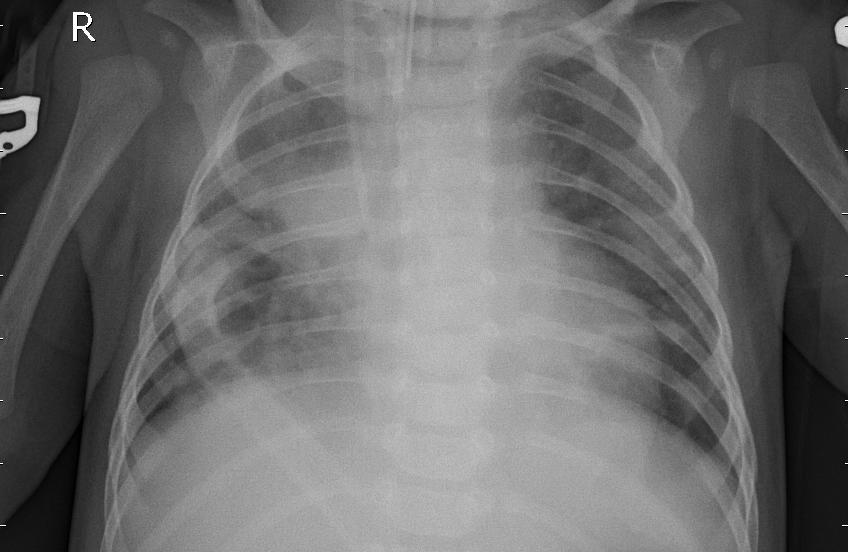
Diagnosis: PNEUMONIA